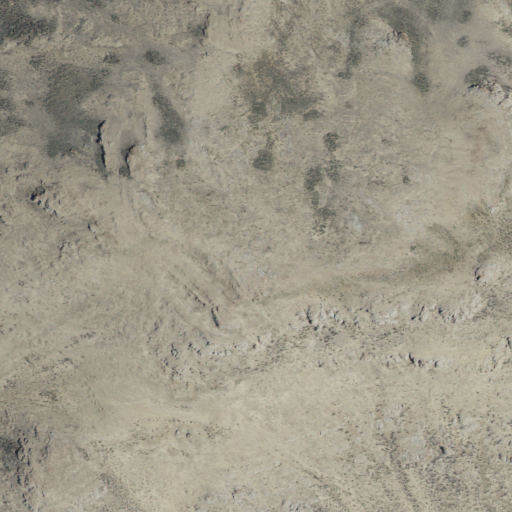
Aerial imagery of mountain in Idaho named Swensen Butte containing only shrub